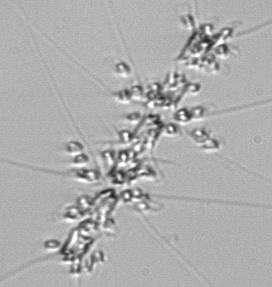
Label: Chaetoceros_didymus_TAG_external_flagellate